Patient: sex M, age 78
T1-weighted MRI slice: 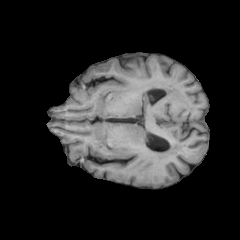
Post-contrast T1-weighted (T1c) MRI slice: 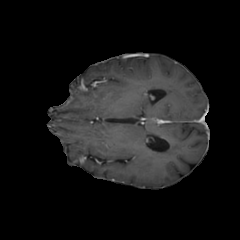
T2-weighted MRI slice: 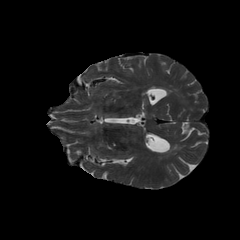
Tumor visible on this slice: no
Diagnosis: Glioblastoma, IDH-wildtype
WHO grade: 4